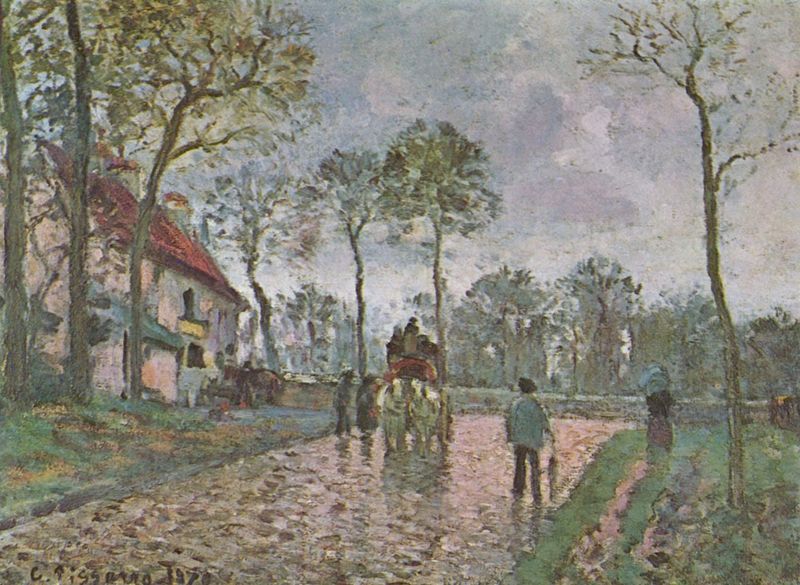
Titel: Postkutsche von Louveciennes
Künstler: Camille Pissarro
Standort: Paris
Institution: Musée d'Orsay
Schlagwörter: baum, blau, blätter, gemälde, himmel, laub, mann, schatten, weiß, wolken, bäume, frauen, gelb, grün, impressionismus, landschaft, menschen, äste, abend, braun, degas, fenster, frankreich, frau, fussgänger, grau, licht, männer, schwarz, strasse, tür, dach, gebäude, gras, haus, rasen, regenschirm, rot, schirm, tiere, weg, wiese, zaun, leute, steine, signatur, feld, nass, natur, stamm, wind, zweige, pastos, pfad, sonne, land, rosa, wald, arbeit, bauern, pferd, pferde, reiter, bewölkt, balkon, man, passanten, pointilismus, acker, last, dorf, mauer, violett, landstraße, herbst, hof, signiert, spazieren, kutsche, kutschen, wagen, impressionistisch, monet, glanz, manet, glänzen, stimmung, abendstimmung, regen, punkte, spaziergang, schimmel, jahr, landhaus, laubbäume, plantage, baüme, frühjahr, spaziergänger, peintre, paysage, peinture, pluie, markise, stallung, fuhrwerk, heimkehr, pointillismus, postimpressionismus, scène de genre, pissaro, pferdewagen, nässe, pissarro, nuage, schauer, camille, trist, impressioniste, kutsch, regenwetter, aube, dreizack, crépuscule, frühsommer, nuageux, dorflandschaft, camille pissaro, spiehelung, tritesse, pluvieux